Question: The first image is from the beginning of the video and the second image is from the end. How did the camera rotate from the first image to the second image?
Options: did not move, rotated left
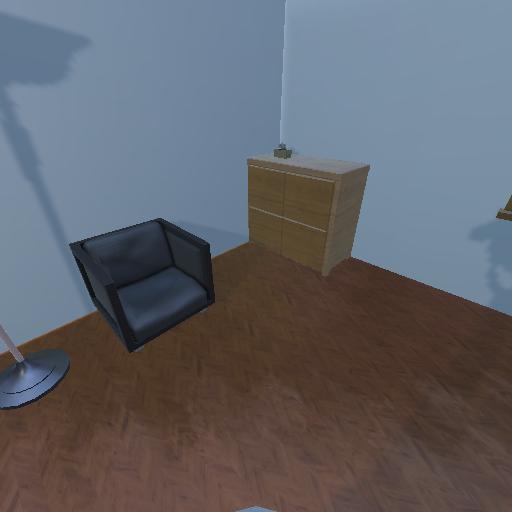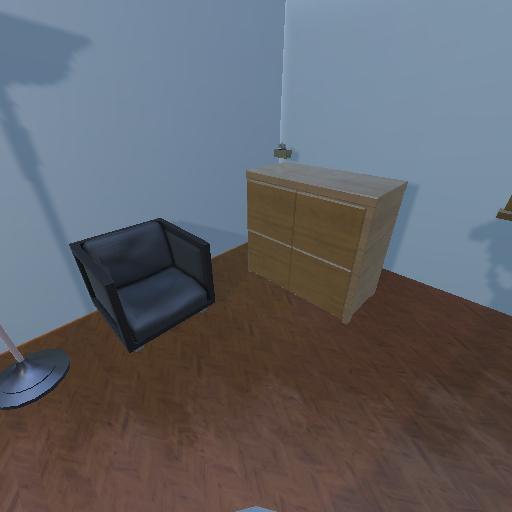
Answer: did not move